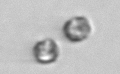
Label: Thalassiosira_sp_aff_mala